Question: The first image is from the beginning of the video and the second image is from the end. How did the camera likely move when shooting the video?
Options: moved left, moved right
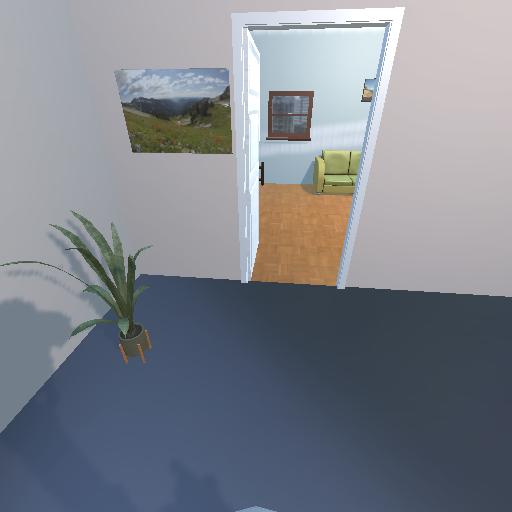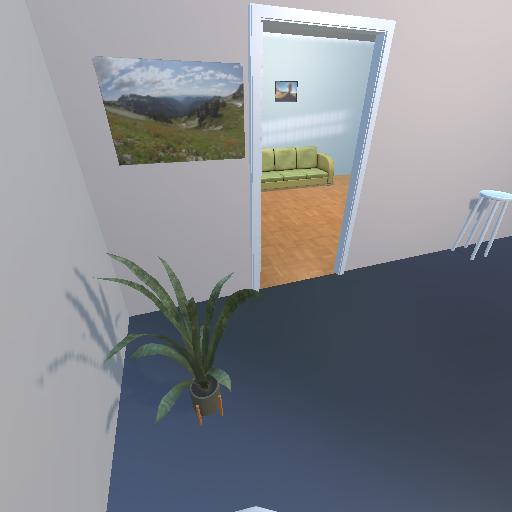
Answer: moved left